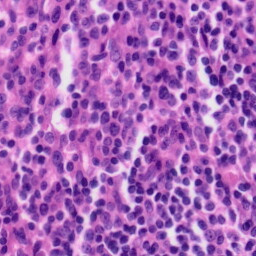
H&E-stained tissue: Tonsil